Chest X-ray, PA view. Patient: 31 years old, sex M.
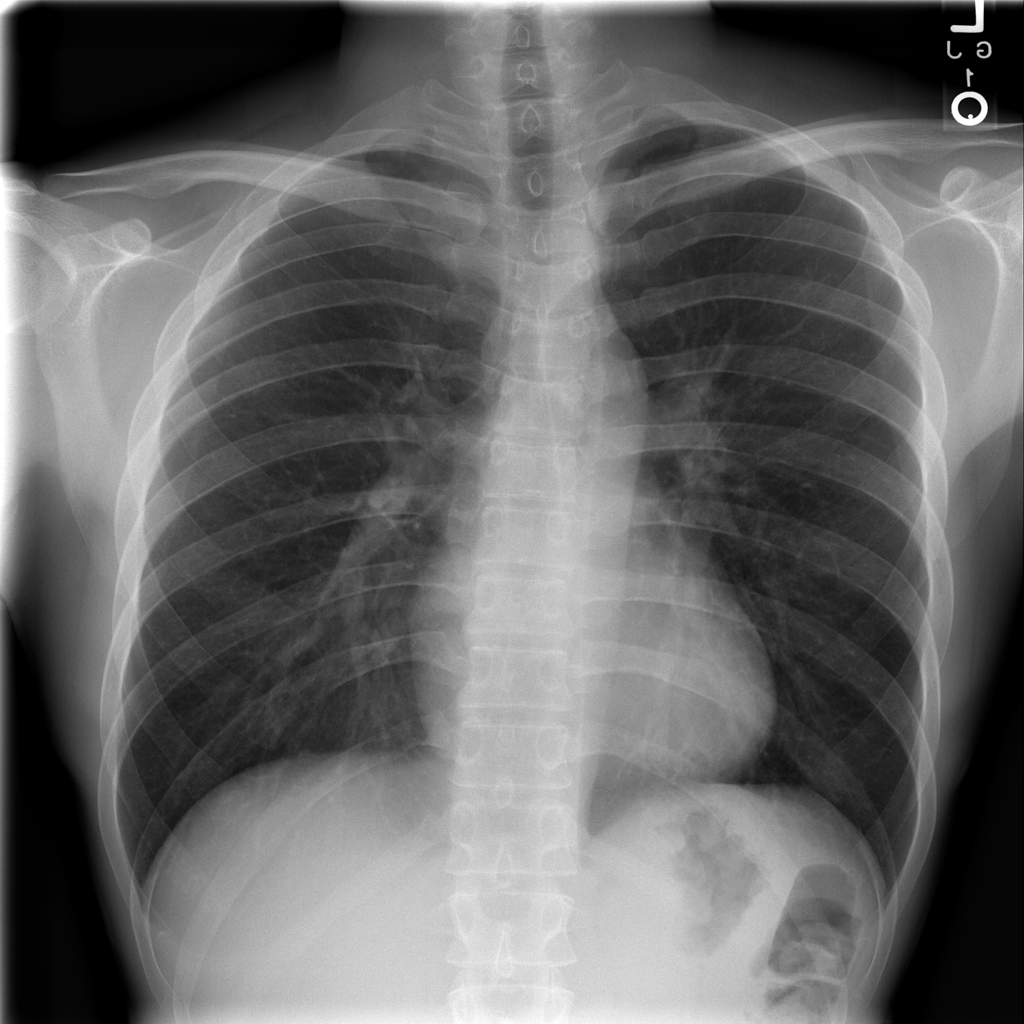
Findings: No Finding